Aerial crown-view tile of a tropical tree (Barro Colorado Island, Panama), acquired 20240918:
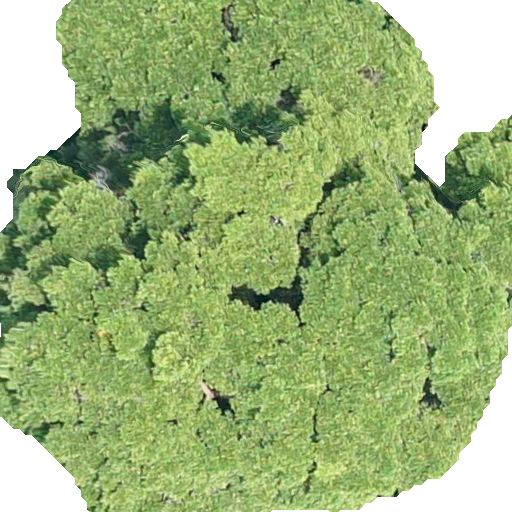
Species: Terminalia amazonia
GBIF accepted scientific name: Terminalia amazonica
Crown area: 388.144 m²